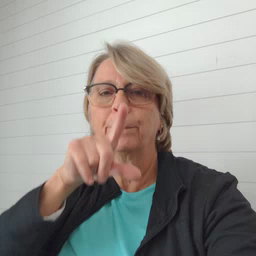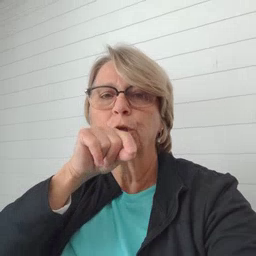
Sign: bird